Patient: sex F, age 72
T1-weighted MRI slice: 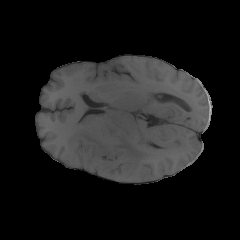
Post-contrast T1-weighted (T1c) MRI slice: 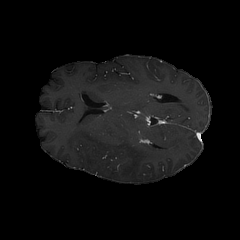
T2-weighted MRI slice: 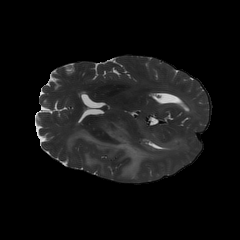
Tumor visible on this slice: yes
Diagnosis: Glioblastoma, IDH-wildtype
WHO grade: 4